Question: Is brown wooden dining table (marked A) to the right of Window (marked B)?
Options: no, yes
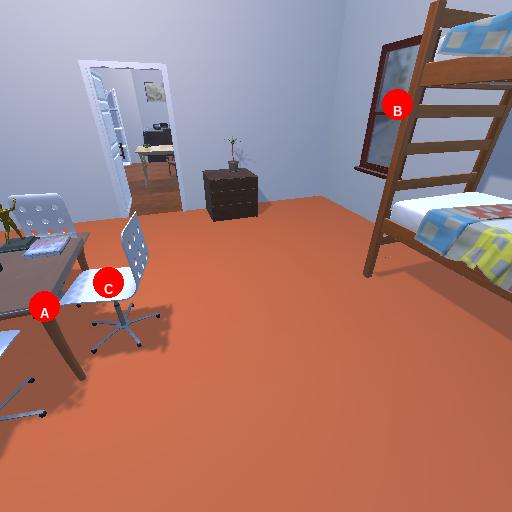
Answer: no